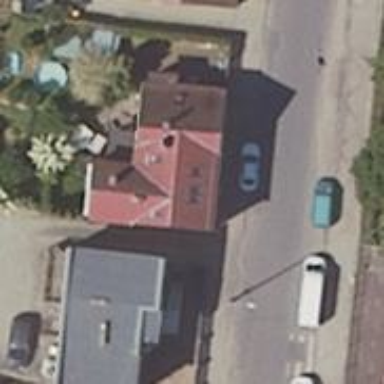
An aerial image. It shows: Motorcycle shop.